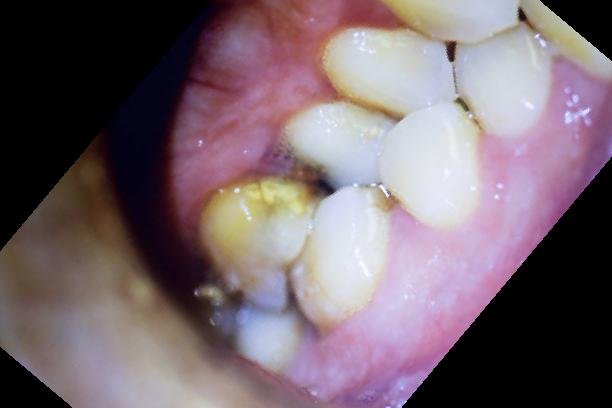
Condition: Gingivitis